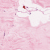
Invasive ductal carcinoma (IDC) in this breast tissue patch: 0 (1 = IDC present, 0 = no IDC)